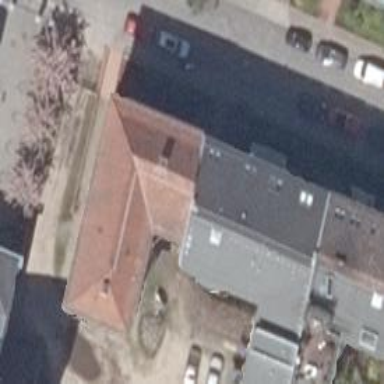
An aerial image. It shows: Commercial building with gambrel roof made of roof tiles.